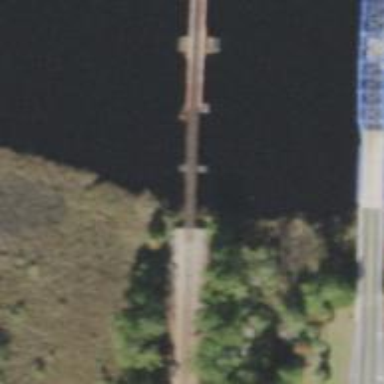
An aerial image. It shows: Bridge over railway line.